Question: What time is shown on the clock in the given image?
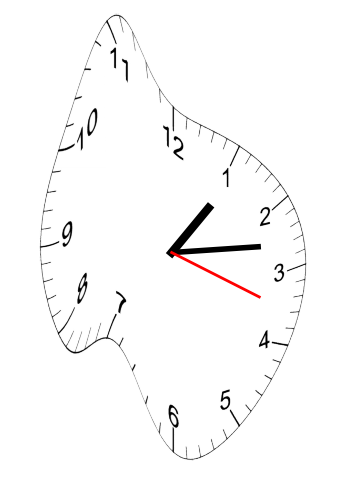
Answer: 01:13:18